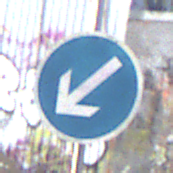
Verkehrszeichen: VorgeschriebeneVorbeifahrtLinks
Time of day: MorningAfternoon
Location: Outdoor (Urban)
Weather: PartlyCloudy
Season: NotSpecified
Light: Natural